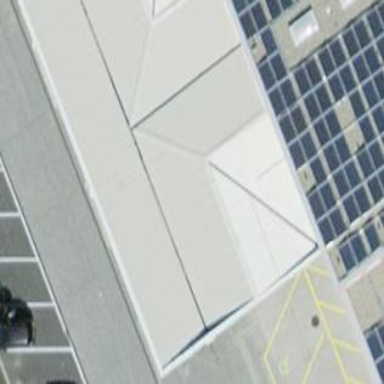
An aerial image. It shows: View of roof of building.